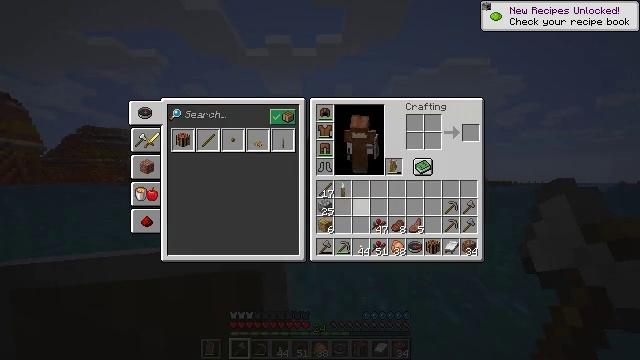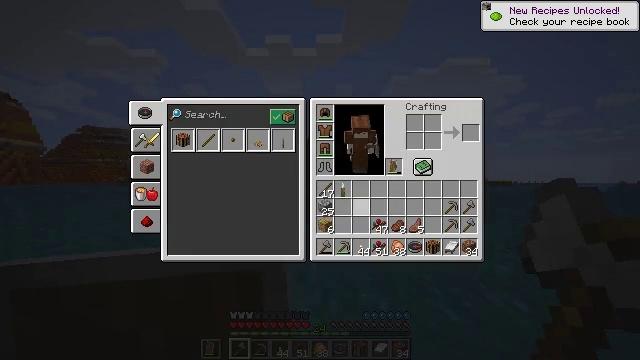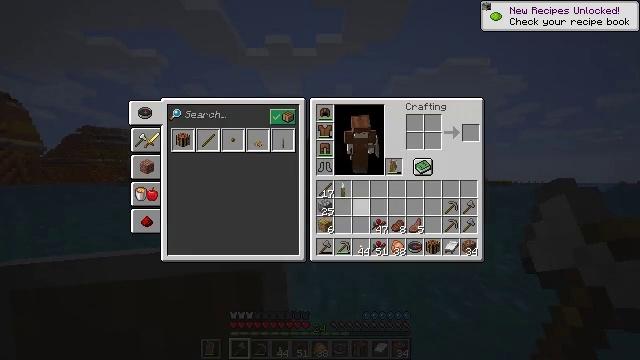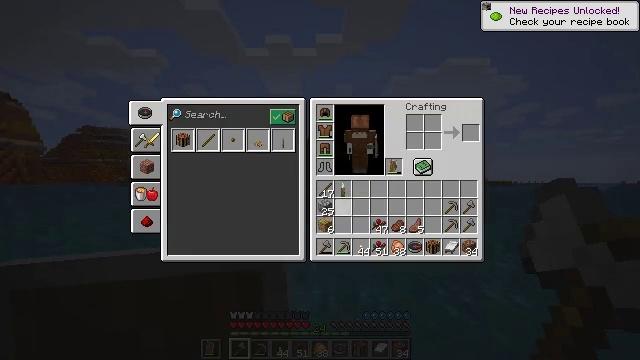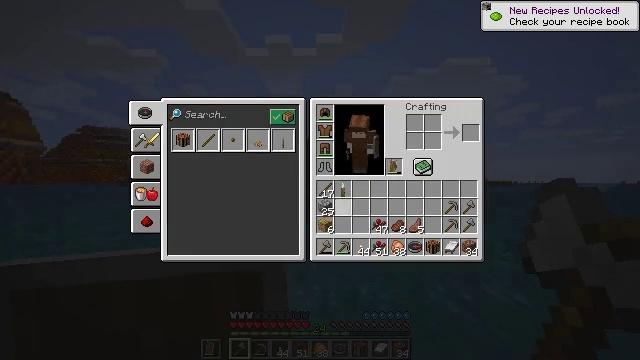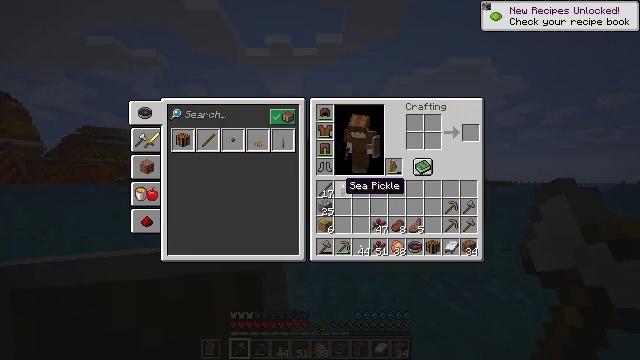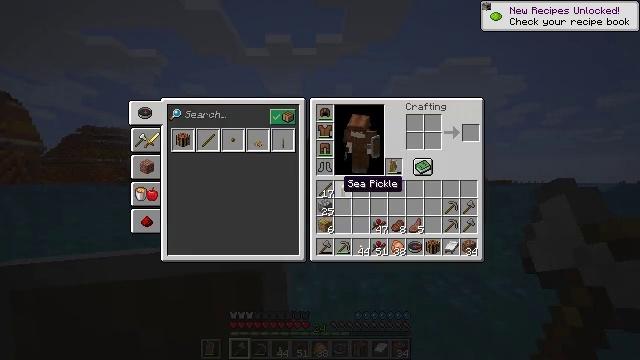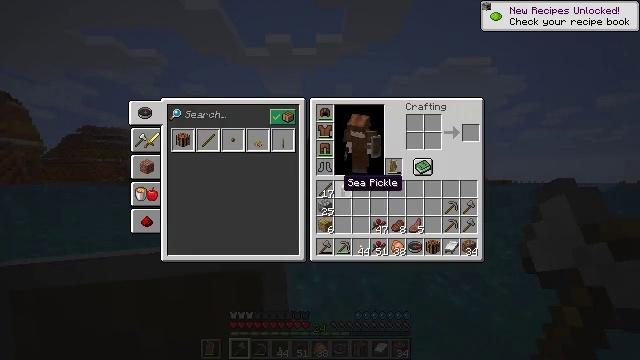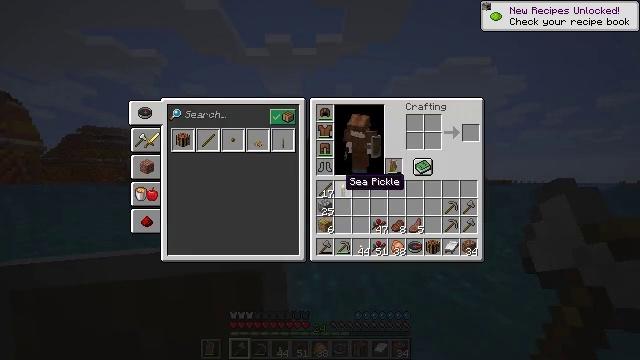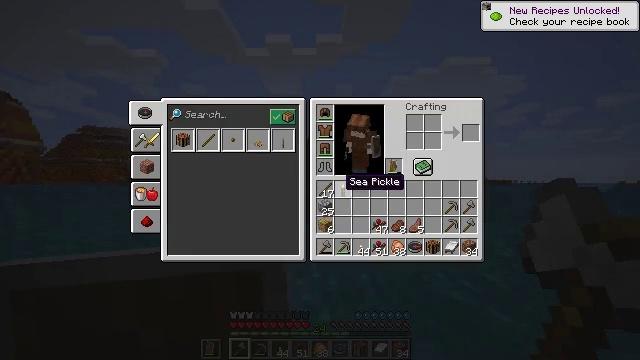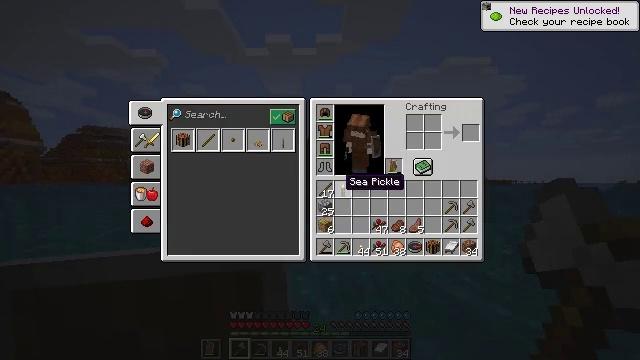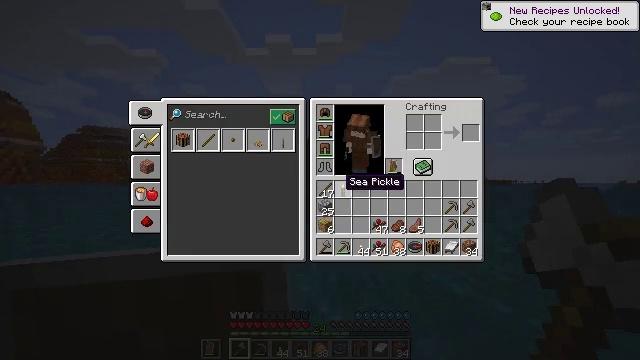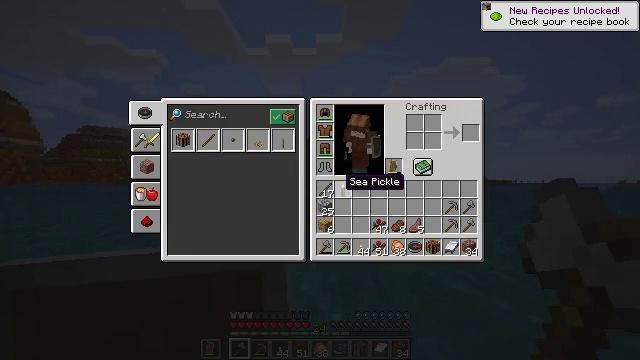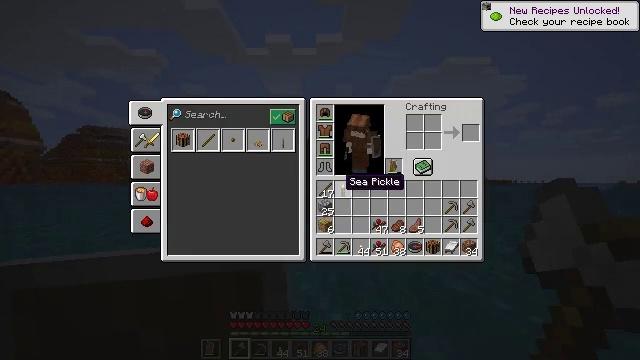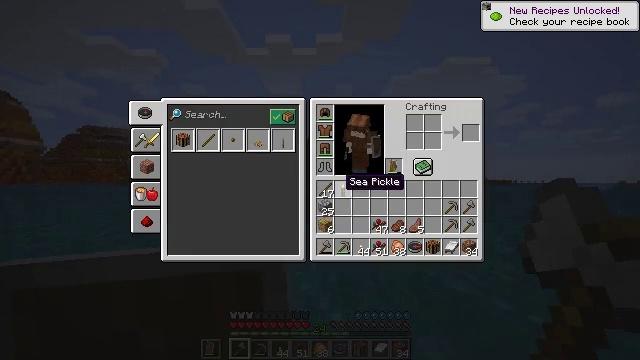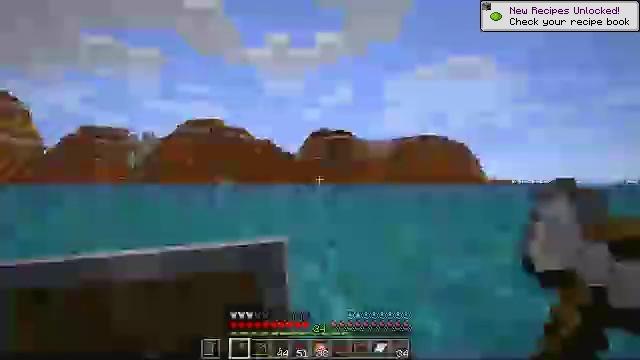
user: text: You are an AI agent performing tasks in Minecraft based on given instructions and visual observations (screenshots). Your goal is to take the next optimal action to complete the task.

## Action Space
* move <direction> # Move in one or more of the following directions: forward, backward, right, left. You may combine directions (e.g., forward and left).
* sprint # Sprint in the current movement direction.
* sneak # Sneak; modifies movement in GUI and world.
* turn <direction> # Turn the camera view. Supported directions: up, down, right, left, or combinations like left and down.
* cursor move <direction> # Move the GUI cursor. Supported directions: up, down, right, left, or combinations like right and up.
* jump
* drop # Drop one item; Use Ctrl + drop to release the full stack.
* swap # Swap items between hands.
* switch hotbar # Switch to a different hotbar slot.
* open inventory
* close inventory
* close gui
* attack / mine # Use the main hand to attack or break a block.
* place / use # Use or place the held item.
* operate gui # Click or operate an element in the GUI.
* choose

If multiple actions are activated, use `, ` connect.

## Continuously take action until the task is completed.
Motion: motion action
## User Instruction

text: Harvest sea pickles while diving.
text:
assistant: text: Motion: no_op
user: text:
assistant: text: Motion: cursor move left
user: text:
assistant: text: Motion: cursor move left
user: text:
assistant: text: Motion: no_op
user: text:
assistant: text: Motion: no_op
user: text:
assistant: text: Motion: no_op
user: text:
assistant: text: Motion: no_op
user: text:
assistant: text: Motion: no_op
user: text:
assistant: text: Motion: no_op
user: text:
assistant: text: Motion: no_op
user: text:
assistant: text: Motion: no_op
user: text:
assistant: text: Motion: no_op
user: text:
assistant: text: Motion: no_op
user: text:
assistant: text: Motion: no_op
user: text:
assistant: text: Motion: close inventory
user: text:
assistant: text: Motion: close inventory
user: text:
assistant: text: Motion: close inventory
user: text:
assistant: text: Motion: turn right and down
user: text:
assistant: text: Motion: turn right and down
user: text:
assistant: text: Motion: move forward, turn right and down
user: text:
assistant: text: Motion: move forward, turn right and down
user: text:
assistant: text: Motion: move forward
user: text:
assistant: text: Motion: move forward
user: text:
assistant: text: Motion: move forward
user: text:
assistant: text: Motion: move forward
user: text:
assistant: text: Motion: move forward
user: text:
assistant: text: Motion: move forward, turn down
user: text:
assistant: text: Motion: move forward, turn right
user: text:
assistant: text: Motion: move forward, turn right and up
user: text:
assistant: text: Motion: move forward